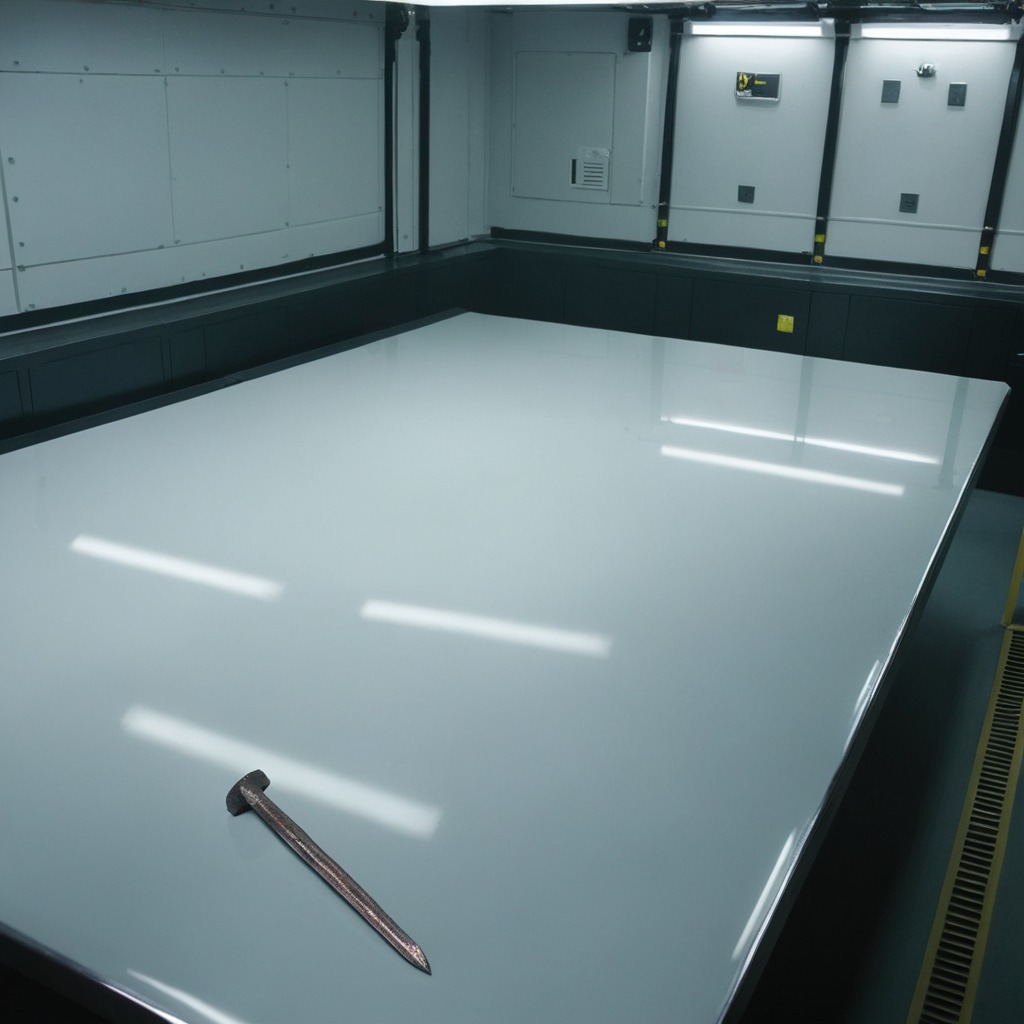
A nail is lying on a high-gloss table in a ship maintenance bay industrial lighting.